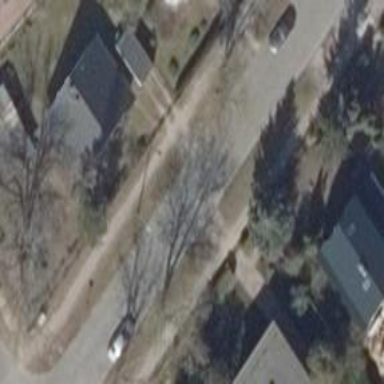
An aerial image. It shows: Tertiary road with separate sidewalks on both sides.